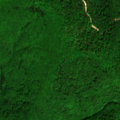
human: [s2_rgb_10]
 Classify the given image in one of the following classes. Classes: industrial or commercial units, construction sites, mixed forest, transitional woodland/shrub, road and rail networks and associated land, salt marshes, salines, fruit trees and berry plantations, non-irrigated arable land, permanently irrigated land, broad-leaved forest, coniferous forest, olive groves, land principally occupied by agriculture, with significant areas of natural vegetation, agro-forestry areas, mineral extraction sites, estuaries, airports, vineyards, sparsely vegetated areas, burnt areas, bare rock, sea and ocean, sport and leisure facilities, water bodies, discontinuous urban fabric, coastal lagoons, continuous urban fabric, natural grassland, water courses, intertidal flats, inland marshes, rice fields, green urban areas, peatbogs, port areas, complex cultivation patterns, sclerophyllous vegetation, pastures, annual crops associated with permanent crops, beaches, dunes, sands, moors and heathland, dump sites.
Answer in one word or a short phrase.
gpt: broad-leaved forest